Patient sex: M
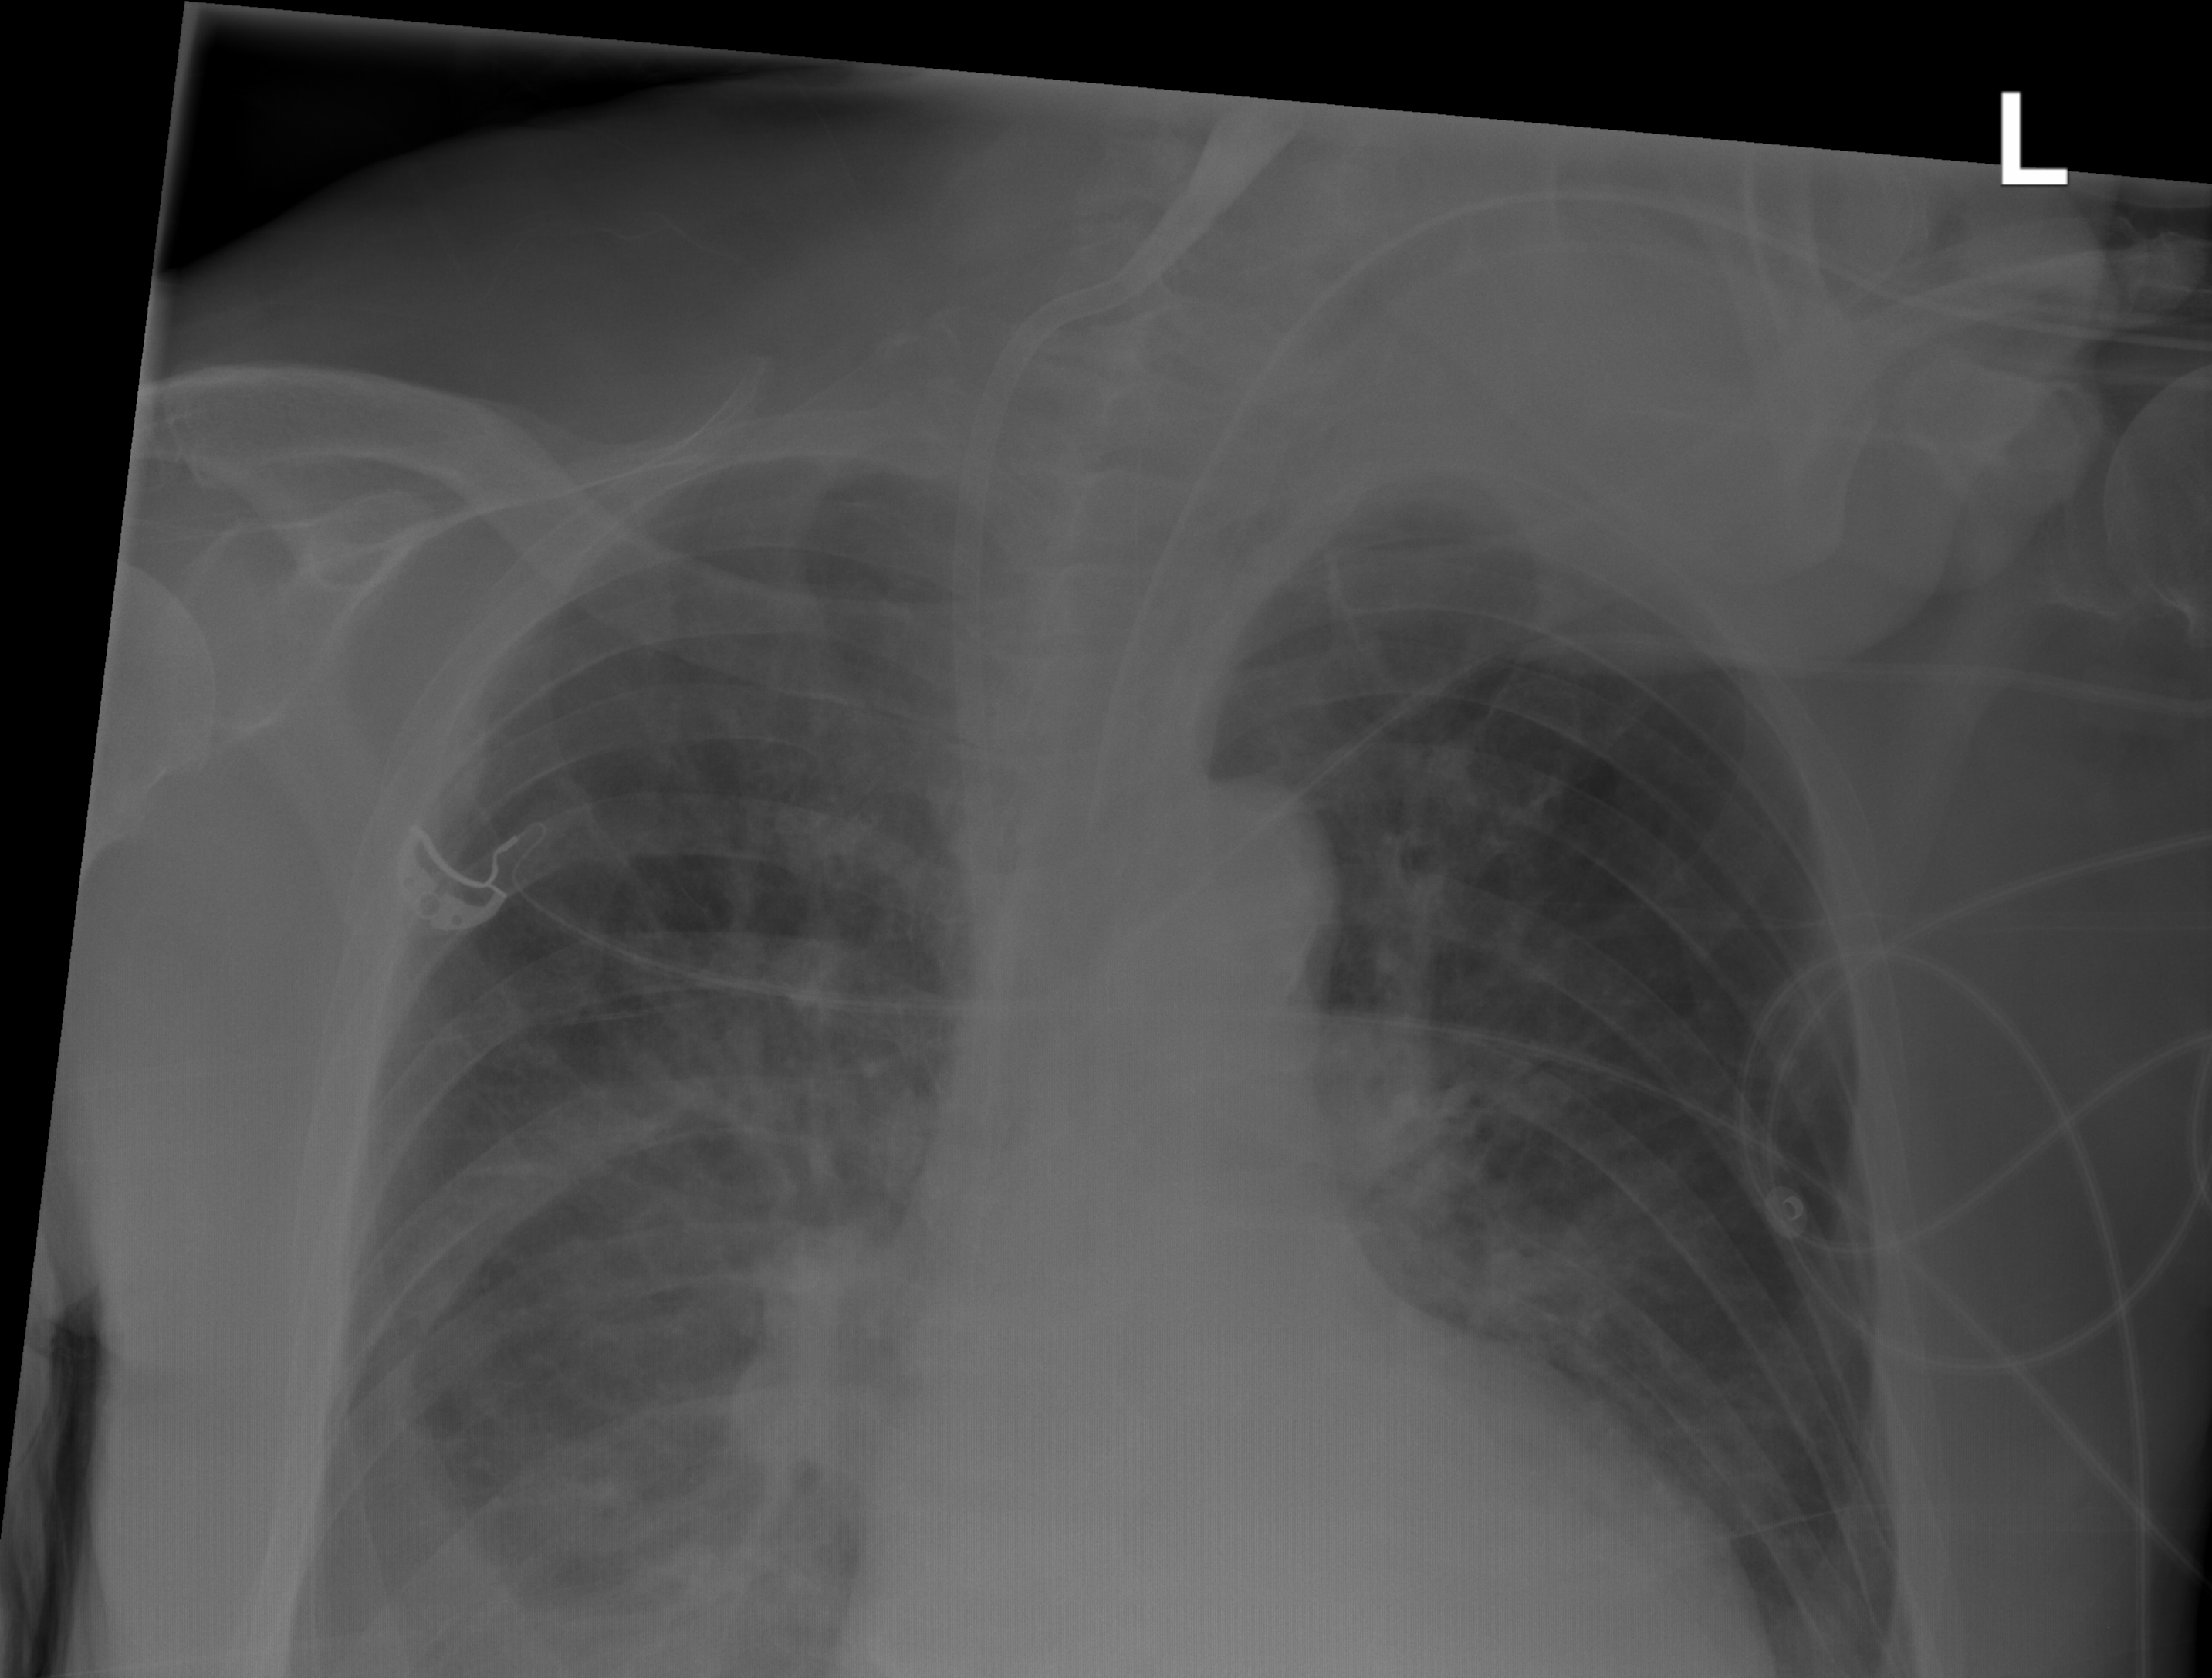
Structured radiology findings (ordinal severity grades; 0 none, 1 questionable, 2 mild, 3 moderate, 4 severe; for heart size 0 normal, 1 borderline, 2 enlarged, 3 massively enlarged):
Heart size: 2
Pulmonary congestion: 2
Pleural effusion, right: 2
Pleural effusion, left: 2
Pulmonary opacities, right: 1
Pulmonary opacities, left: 1
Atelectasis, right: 2
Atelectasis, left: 2